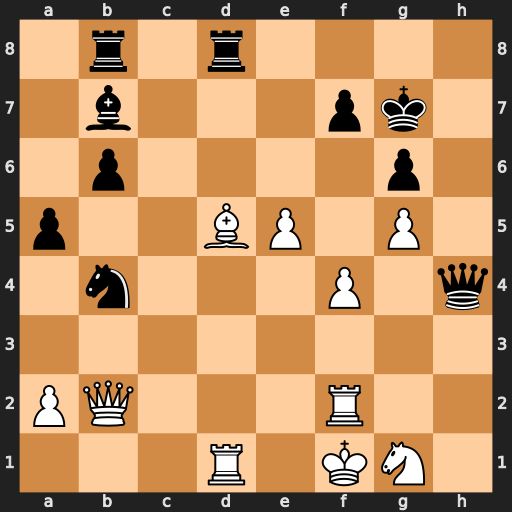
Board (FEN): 1r1r4/1b3pk1/1p4p1/p2BP1P1/1n3P1q/8/PQ3R2/3R1KN1
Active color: w
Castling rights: -
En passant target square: -
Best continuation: e6+ Kg8 Rh2 Rxd5 exf7+ Kf8 Rxh4 Rxd1+ Ke2